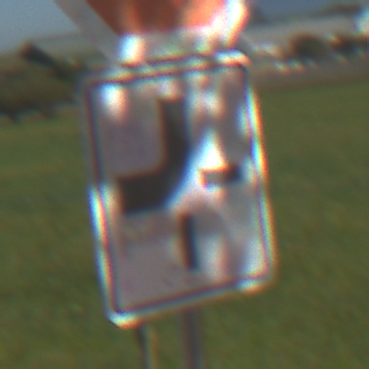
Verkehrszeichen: VerlaufVorfahrtsstrasse2
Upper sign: Stop
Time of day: MorningAfternoon
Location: Outdoor (RoadRail)
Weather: Clear
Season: NotSpecified
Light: Natural